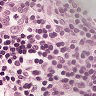
Metastatic tissue present: no